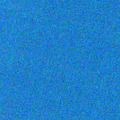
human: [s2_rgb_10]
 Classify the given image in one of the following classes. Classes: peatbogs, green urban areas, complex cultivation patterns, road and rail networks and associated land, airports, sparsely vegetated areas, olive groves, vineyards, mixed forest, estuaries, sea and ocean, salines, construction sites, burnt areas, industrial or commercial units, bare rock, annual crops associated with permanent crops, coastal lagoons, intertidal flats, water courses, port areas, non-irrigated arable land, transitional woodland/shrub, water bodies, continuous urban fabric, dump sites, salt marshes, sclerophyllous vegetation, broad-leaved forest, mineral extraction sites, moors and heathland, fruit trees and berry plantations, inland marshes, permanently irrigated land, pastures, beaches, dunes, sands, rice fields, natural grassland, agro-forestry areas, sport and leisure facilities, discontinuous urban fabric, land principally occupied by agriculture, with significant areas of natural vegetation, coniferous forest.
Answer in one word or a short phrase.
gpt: sea and ocean